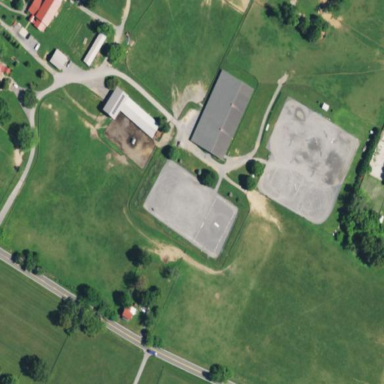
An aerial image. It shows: Equestrian pitch for leisure land activities.